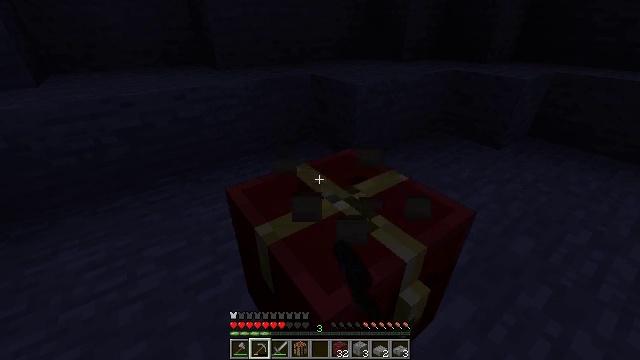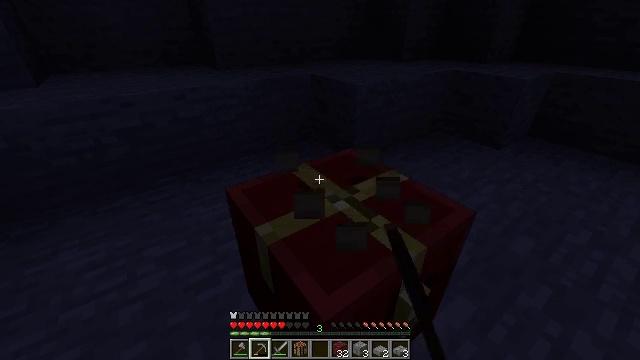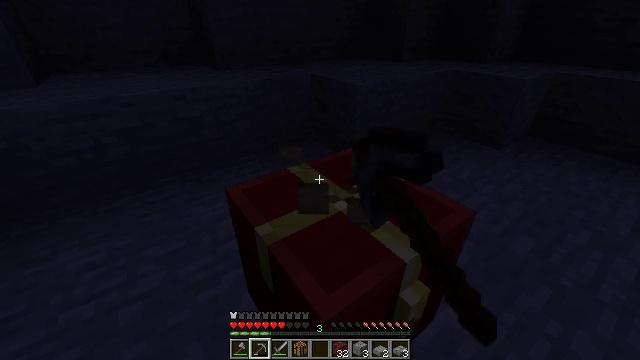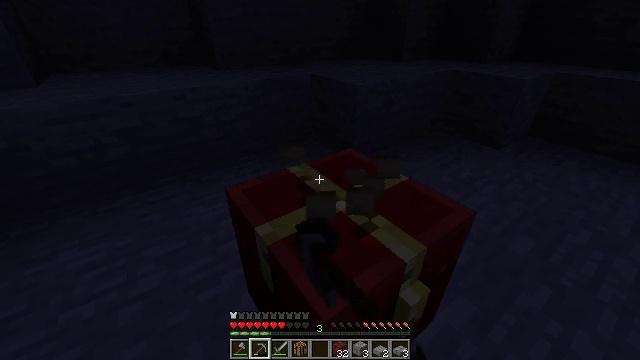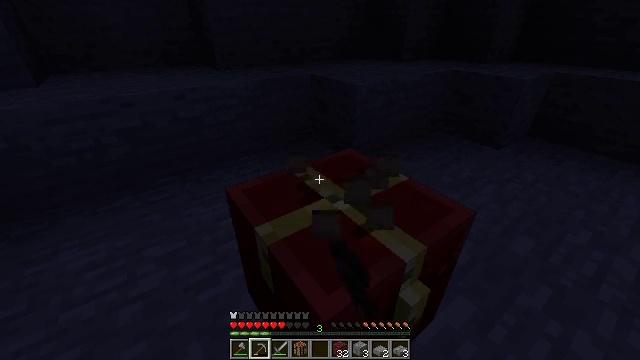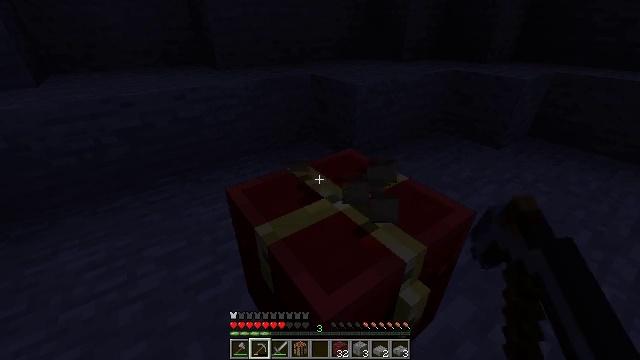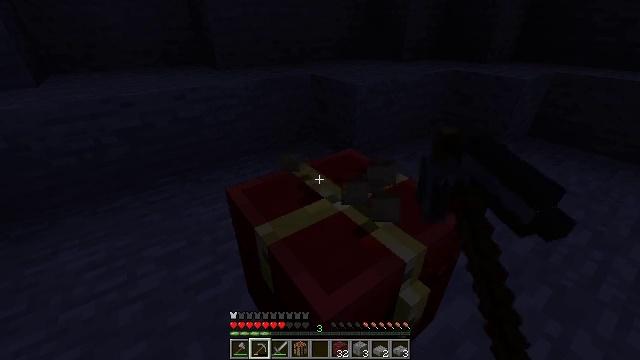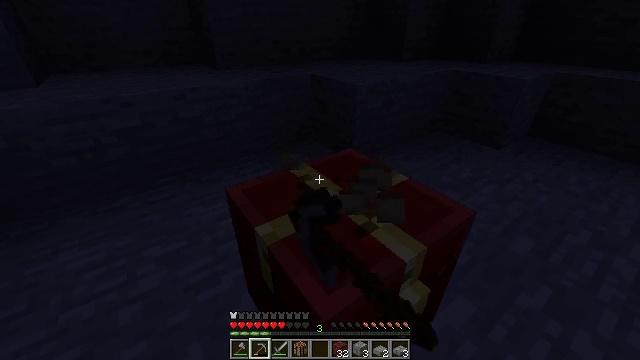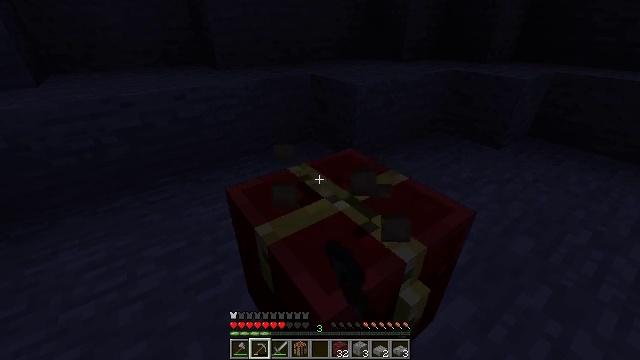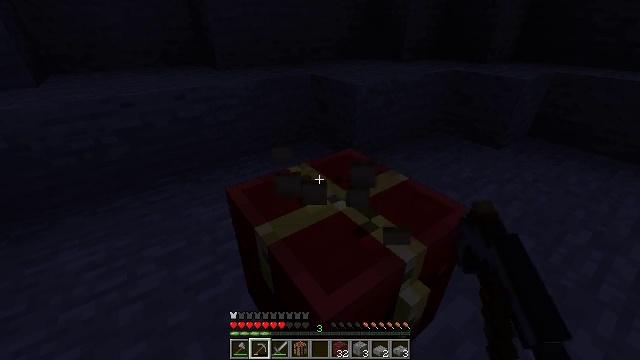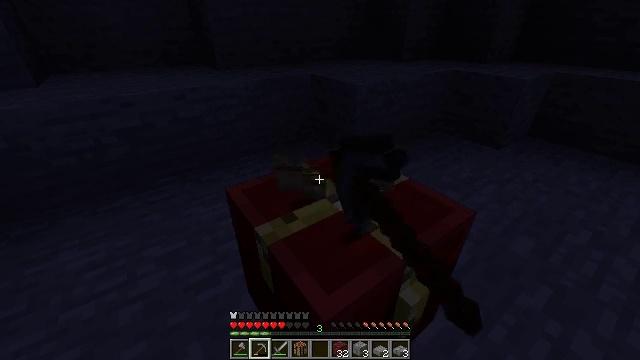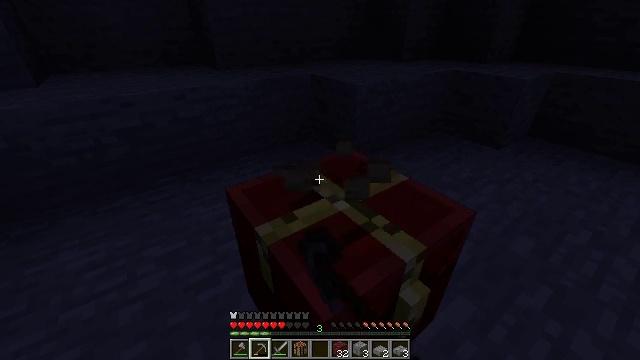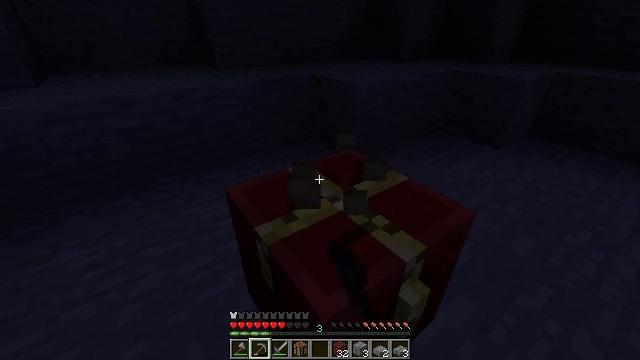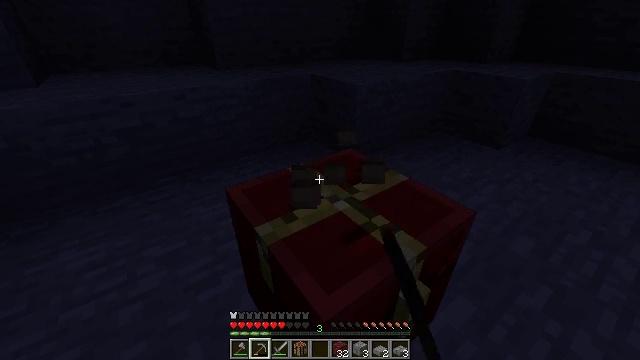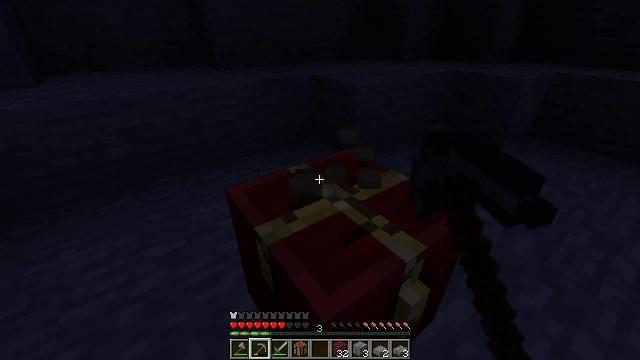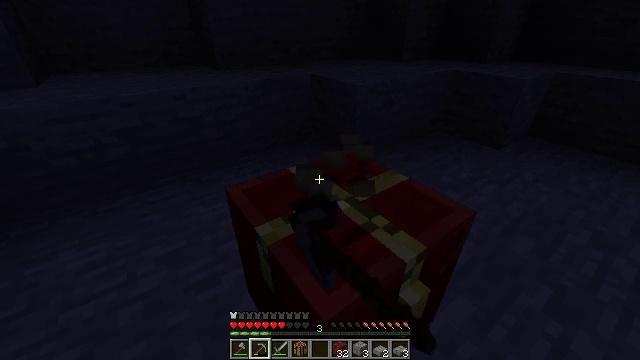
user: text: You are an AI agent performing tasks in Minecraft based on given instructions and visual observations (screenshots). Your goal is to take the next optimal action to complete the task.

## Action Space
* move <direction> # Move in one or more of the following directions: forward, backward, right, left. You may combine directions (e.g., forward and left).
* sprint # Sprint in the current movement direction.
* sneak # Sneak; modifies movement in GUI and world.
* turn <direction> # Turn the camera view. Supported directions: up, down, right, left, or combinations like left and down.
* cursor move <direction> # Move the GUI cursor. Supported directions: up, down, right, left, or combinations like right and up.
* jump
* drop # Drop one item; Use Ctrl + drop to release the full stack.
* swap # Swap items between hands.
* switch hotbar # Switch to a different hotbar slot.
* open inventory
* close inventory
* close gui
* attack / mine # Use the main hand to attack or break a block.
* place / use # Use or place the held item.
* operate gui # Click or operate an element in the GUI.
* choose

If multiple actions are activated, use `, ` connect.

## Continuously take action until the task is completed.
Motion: motion action
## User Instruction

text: Attack the chest to pick it up.
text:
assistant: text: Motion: attack / mine
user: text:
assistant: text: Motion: attack / mine
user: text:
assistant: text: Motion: attack / mine
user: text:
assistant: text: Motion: attack / mine
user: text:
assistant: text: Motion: attack / mine
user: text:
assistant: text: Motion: attack / mine
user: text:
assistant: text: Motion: attack / mine
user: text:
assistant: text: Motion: attack / mine
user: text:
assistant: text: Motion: attack / mine
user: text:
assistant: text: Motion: attack / mine
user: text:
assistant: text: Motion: attack / mine
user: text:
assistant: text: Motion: attack / mine
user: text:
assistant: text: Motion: attack / mine
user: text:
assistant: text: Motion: attack / mine
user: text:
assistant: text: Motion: attack / mine
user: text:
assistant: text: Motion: attack / mine
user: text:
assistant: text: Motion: attack / mine
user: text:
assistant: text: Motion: attack / mine
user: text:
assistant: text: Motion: attack / mine
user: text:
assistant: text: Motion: attack / mine
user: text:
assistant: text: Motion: attack / mine
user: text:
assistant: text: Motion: attack / mine
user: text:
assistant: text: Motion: attack / mine
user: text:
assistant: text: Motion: attack / mine
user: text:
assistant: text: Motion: attack / mine
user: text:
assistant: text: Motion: attack / mine
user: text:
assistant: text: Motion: attack / mine
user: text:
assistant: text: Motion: attack / mine
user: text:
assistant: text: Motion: attack / mine
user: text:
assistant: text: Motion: attack / mine